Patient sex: M
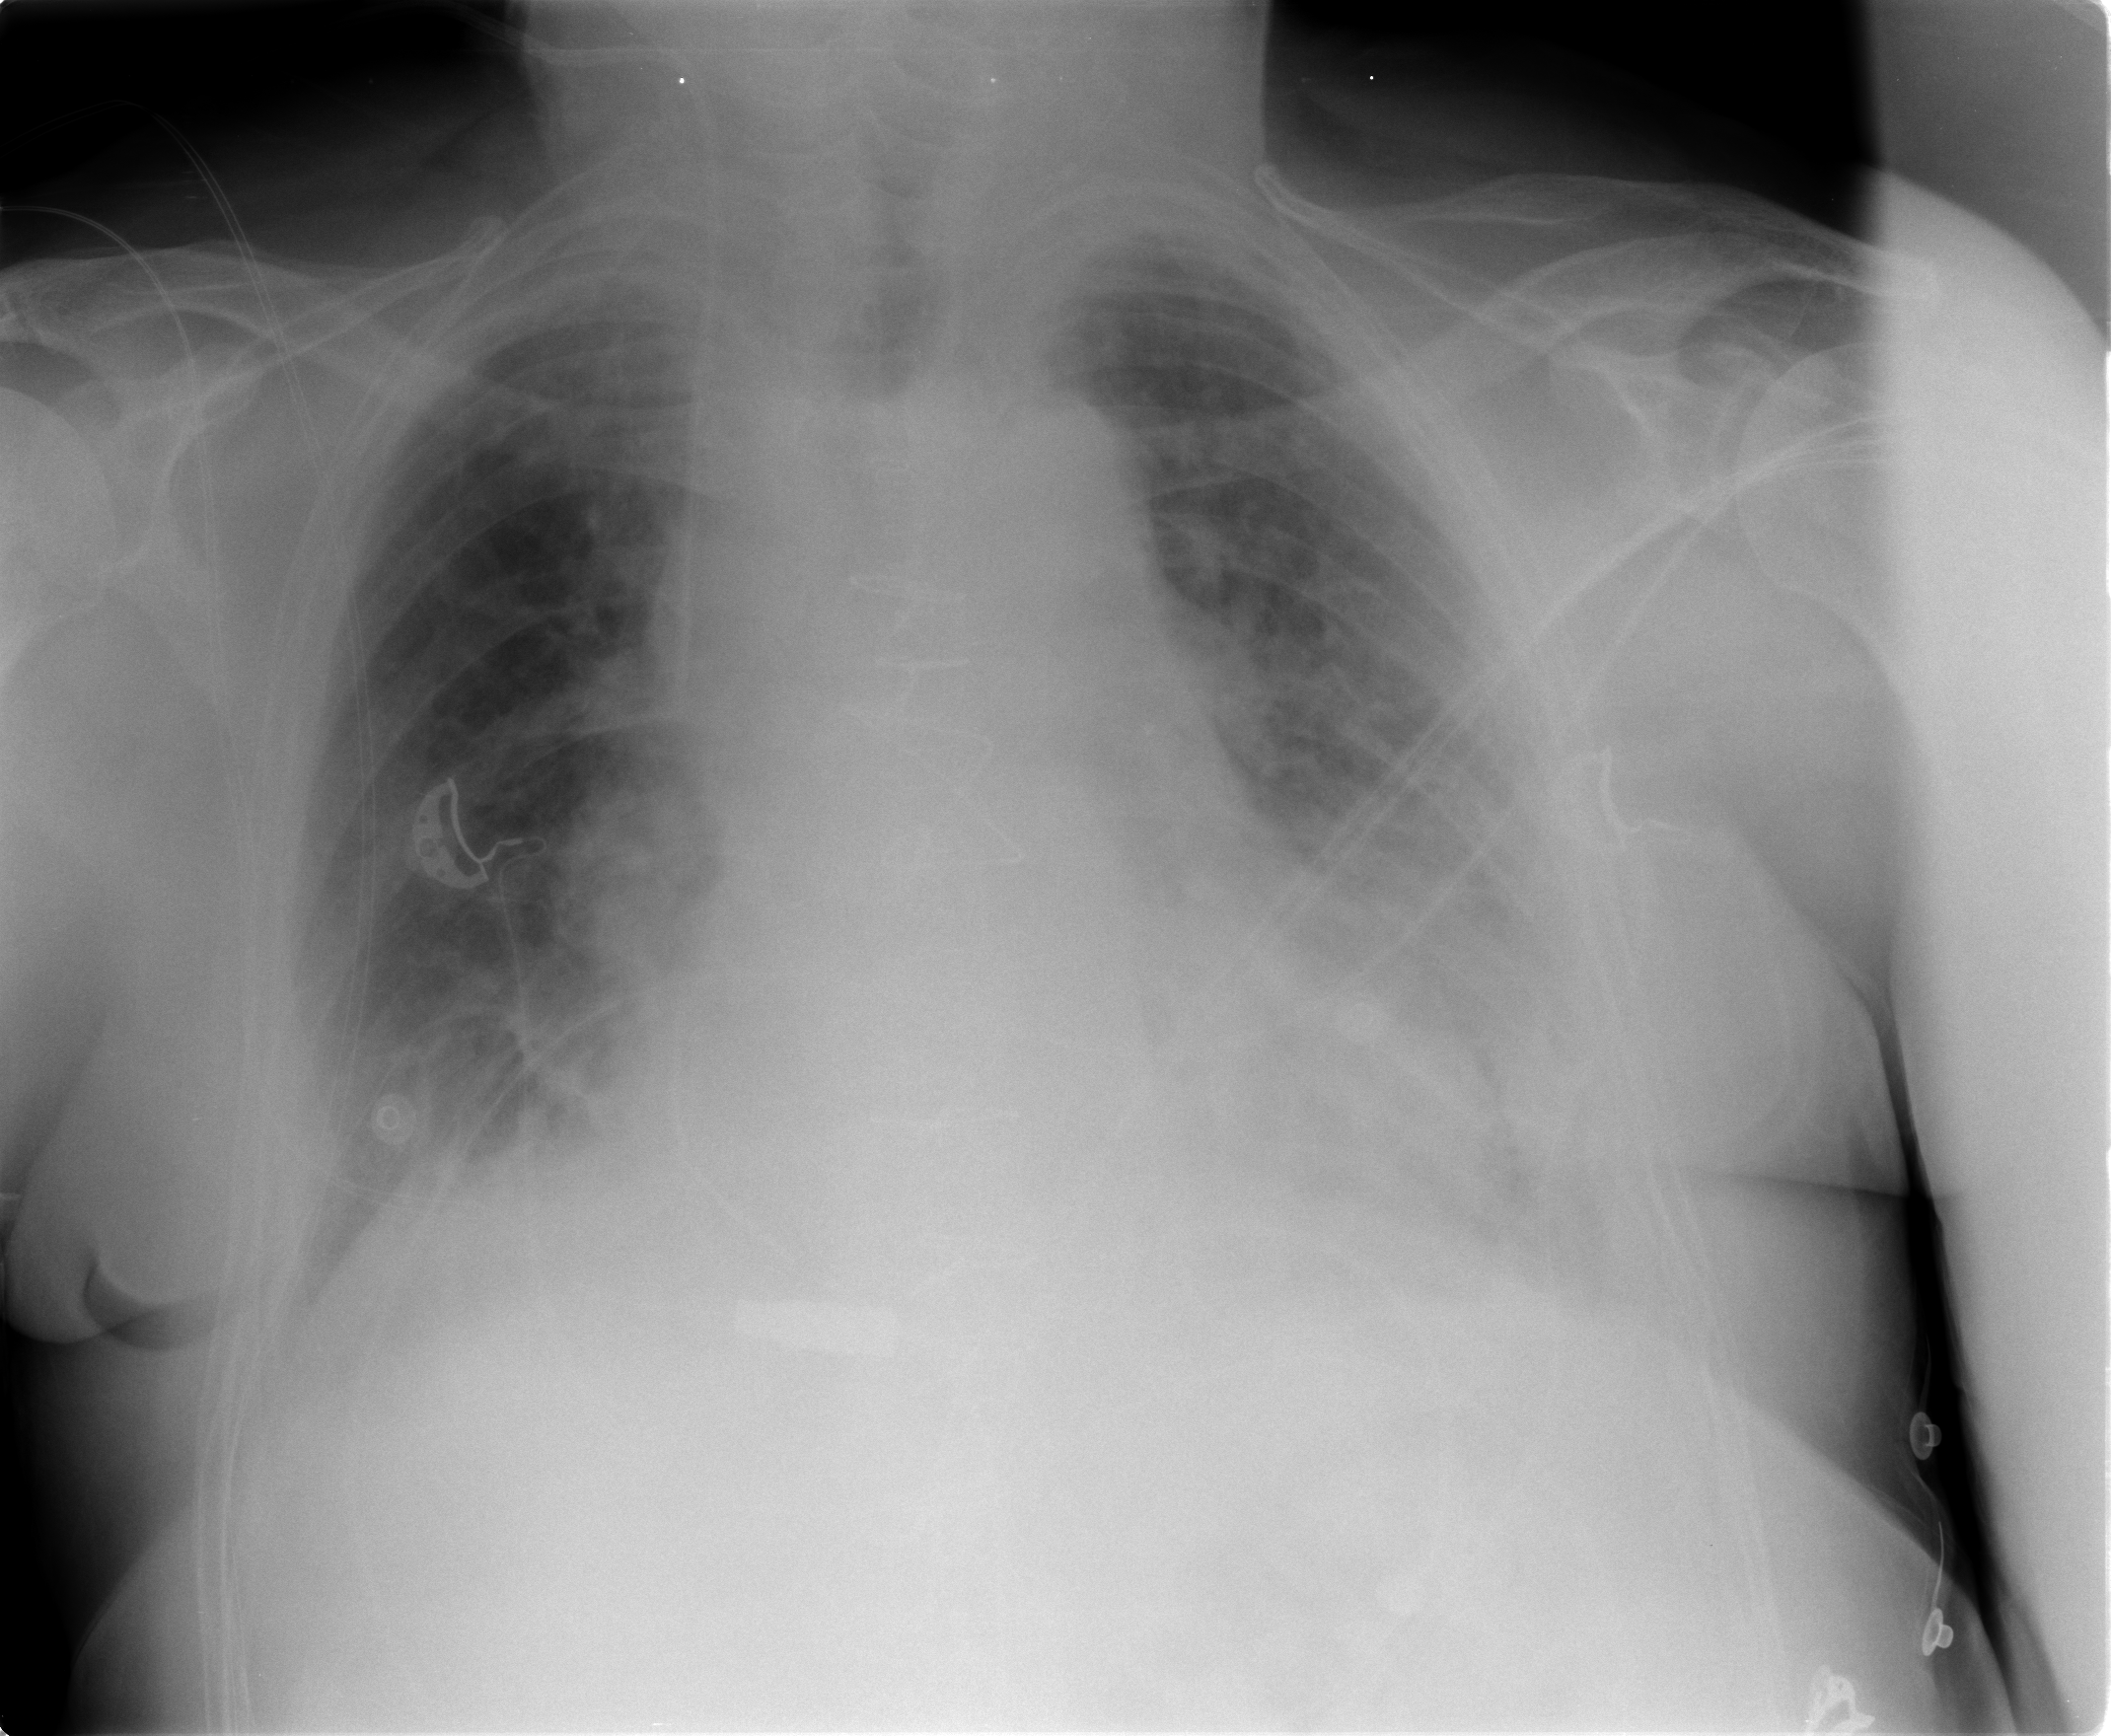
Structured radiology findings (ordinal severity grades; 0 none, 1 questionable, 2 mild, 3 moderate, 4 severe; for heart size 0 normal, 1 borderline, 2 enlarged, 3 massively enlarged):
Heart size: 2
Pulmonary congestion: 2
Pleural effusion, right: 1
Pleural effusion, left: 2
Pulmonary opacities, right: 0
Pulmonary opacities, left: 1
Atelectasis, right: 2
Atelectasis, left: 2